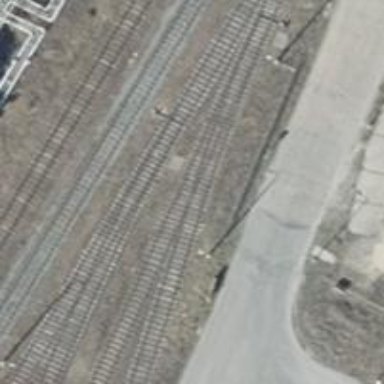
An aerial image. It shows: Railway switch.